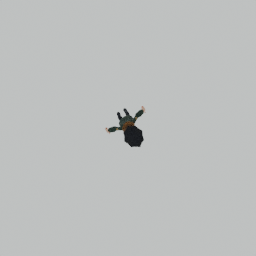
Label: people